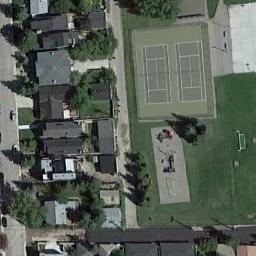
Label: tennis_court